RGB frame:
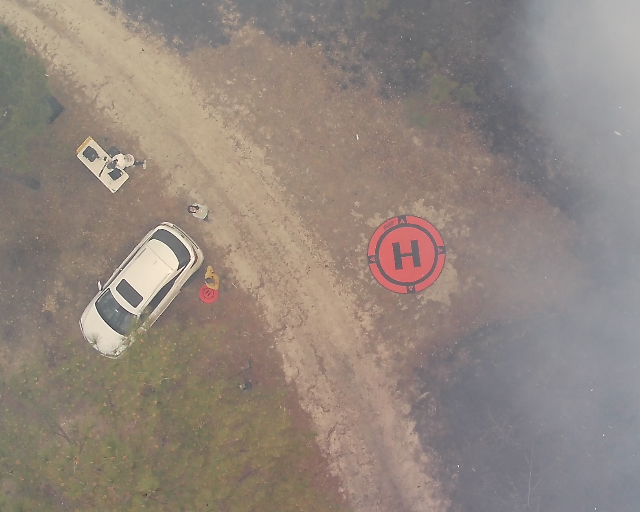
Thermal frame:
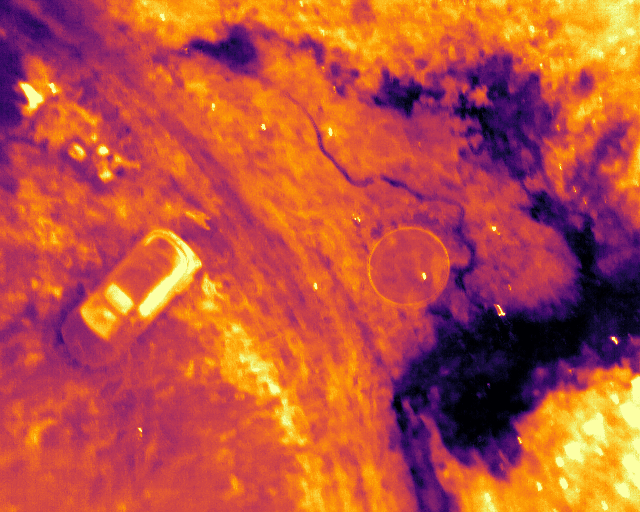
Captured: 2026-02-26 03:05:05
Pixels at or above 80 °C: 3 (fraction of frame: 9.1552734375e-06)